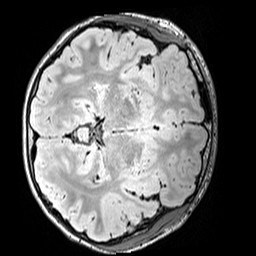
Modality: FLAIR
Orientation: axial
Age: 12
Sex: male
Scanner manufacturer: siemens
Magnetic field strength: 3 T
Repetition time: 5 s
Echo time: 0.388 s